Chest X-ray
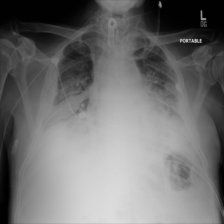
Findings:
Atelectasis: negative
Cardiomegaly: negative
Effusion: negative
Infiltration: negative
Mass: negative
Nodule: negative
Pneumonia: negative
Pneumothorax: negative
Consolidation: negative
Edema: negative
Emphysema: negative
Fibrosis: negative
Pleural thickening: negative
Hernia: negative